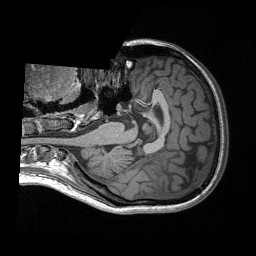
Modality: T1w
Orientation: axial